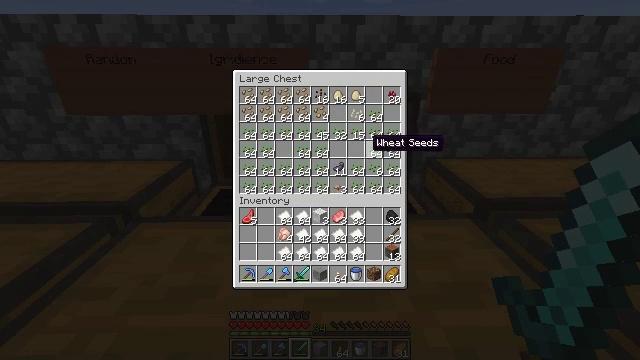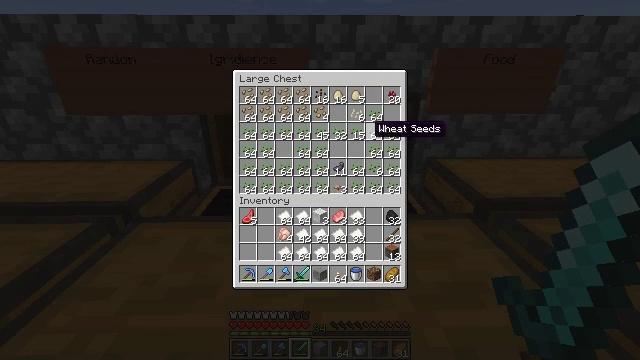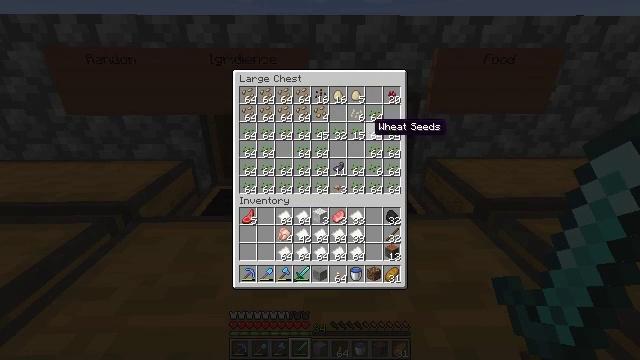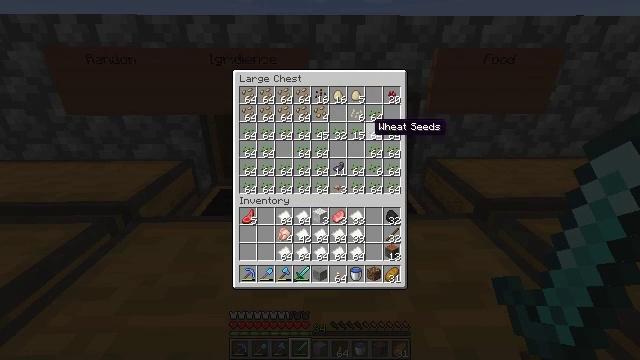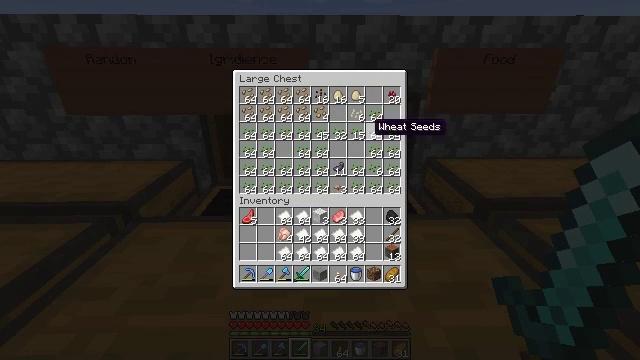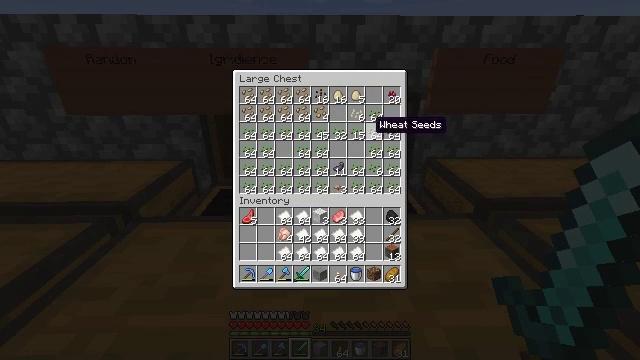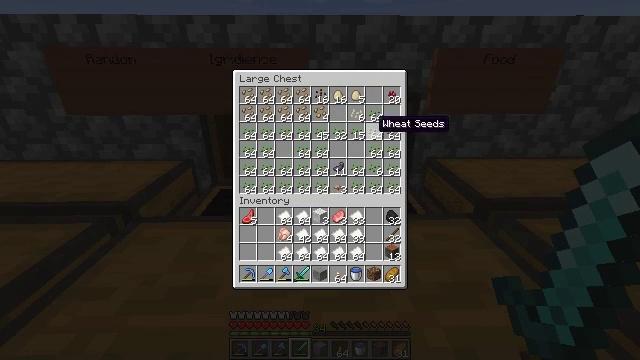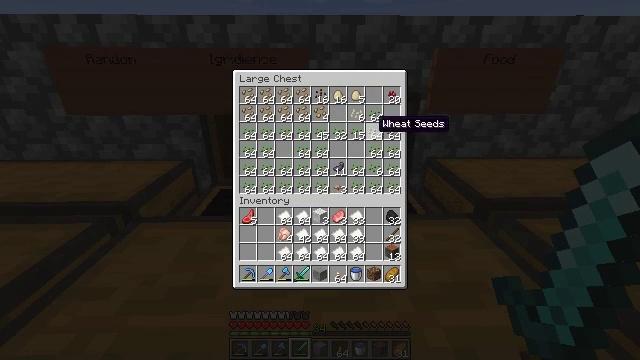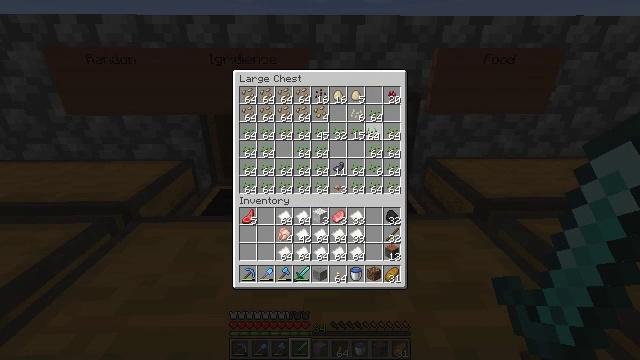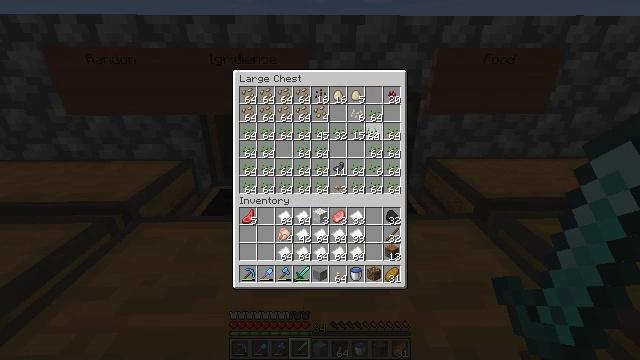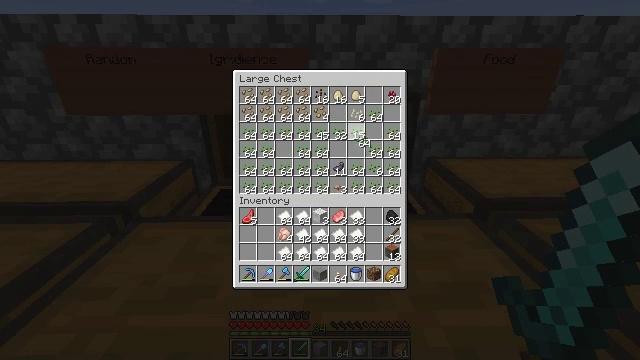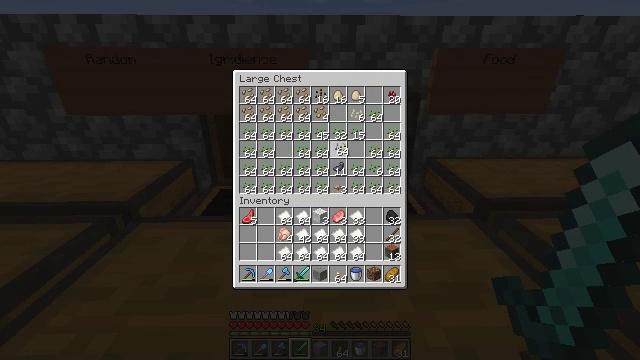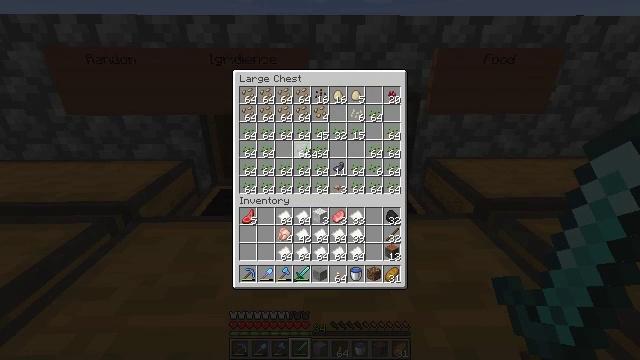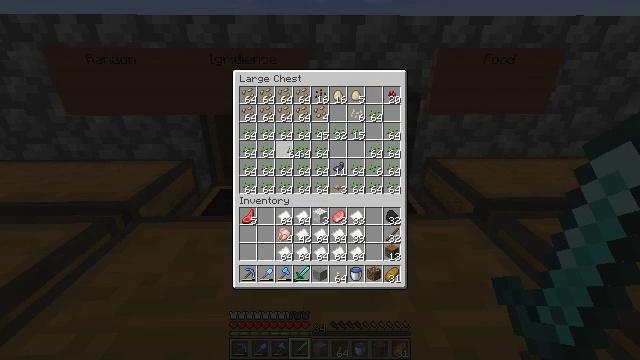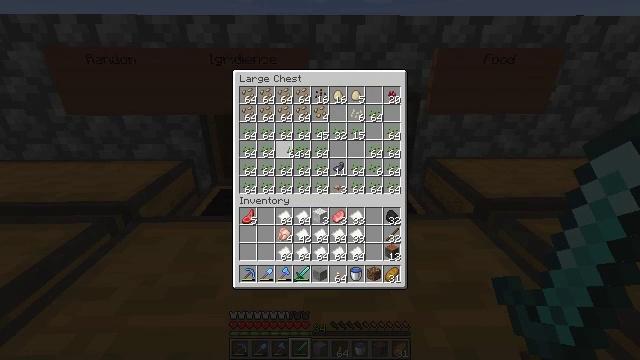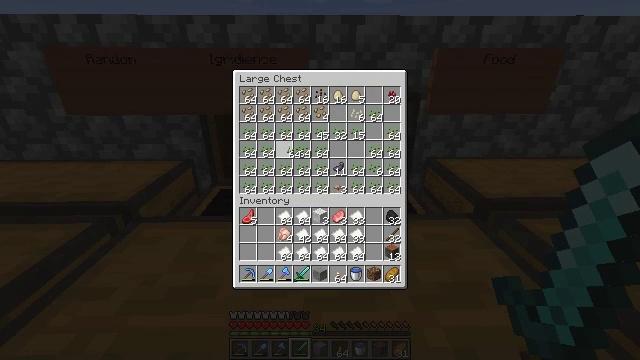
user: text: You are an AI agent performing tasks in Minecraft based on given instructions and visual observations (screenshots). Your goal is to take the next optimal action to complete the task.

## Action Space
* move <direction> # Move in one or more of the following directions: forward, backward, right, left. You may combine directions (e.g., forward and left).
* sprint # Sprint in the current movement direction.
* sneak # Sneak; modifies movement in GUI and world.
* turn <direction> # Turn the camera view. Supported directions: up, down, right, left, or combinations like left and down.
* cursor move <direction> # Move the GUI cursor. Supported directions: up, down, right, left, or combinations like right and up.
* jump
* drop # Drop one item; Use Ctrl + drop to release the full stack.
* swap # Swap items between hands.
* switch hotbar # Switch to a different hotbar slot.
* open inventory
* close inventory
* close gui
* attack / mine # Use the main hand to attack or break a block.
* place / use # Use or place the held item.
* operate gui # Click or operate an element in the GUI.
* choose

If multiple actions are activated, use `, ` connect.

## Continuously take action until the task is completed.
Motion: motion action
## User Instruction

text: Open the crafting table to craft melon seeds.
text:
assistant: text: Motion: cursor move up
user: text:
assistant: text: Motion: no_op
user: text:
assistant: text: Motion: no_op
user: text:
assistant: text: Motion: no_op
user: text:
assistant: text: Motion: no_op
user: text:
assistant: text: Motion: no_op
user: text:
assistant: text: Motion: no_op
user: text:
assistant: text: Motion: operate gui
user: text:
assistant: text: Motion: operate gui
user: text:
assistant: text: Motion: cursor move left and down
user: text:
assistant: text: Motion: cursor move left and down
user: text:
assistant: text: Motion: cursor move left
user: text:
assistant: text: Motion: cursor move left
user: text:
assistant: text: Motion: no_op
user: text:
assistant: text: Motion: no_op
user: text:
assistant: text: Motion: no_op
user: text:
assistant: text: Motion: no_op
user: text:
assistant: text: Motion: no_op
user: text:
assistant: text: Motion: operate gui
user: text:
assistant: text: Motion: operate gui
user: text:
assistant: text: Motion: operate gui
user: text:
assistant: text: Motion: no_op
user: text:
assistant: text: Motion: cursor move right
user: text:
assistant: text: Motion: cursor move right
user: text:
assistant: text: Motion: cursor move right
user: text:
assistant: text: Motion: cursor move right
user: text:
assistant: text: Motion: no_op
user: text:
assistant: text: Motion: no_op
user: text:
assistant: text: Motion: no_op
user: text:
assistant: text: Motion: no_op